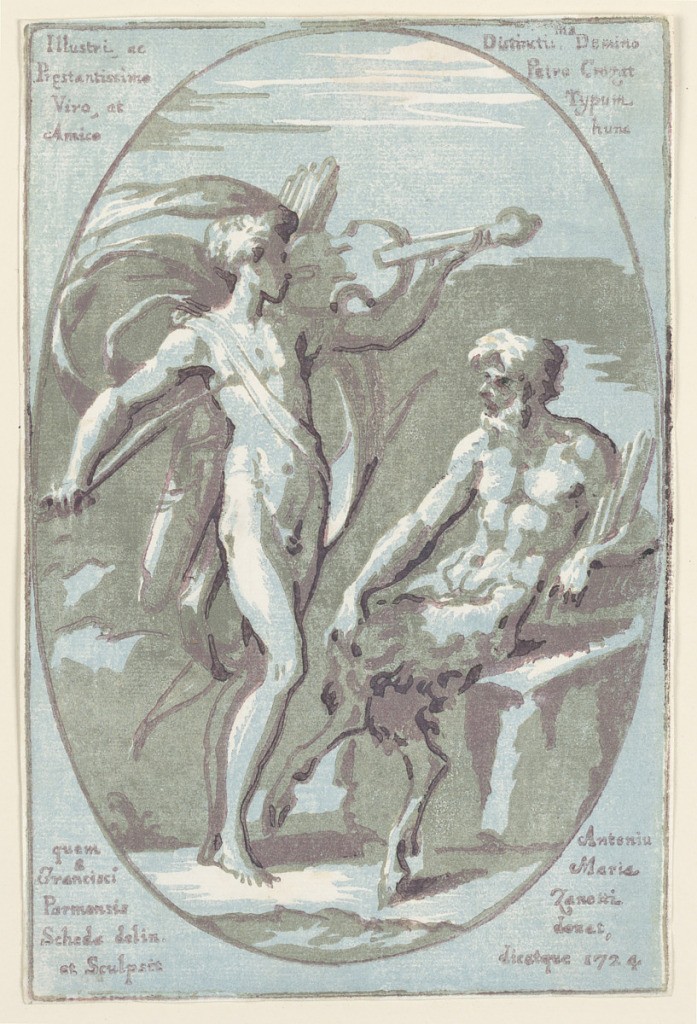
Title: Apollo and Marsyas
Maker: Antonio Maria Zanetti, Italian, 1680 – 1757
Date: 1724
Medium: Chiaroscuro woodcut from four blocks in blue inks on off-white laid paper
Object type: Print
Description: Within a central oval: Apollo standing, playing the violin at left with a sheath of arrows on his back; at right, the satyr Marsyas, seated, holds a set of pipes. Outside the oval frame, a dedication to Pierre Crozat, and the date.